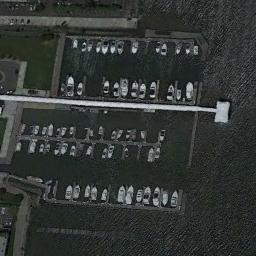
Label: harbor